Question: Rendering contexts usually have a solid color on the background (black or whatever, see the image below):

I'm wondering if it's possible to setup a window, with no decorations AND with the transparent background, while allowing me to render OpenGL stuff on it.
This would give the illusion that the triangle is floating on the screen. The transparent background should allow you to see the desktop or other applications that might be behind it.
Could you please exemplify with source code?
Platform: Windows (win32 only)
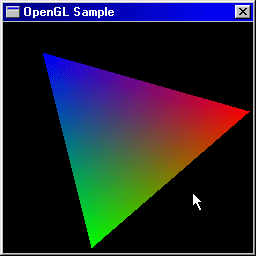
Answer: After spending some reputation on a unsuccessful bounty to get on this issue, I finally realized how complex was the problem I was interested in.
The few individuals that have accomplished this task <URL>.
To close this thread permanently, the implements that technique. The code itself is a slight modification of an application presented <URL>.
The end result can be seen in the image below:

The code has been tested on Windows XP (32-bits) and Windows 8.1 (32-bits).
'''
#define _WIN32_WINNT 0x0500
#include <windows.h>
#include <windowsx.h>
#include <GL/gl.h>
#include <GL/glu.h>
#pragma comment (lib, "opengl32.lib")
#pragma comment (lib, "glu32.lib")
#include <assert.h>
#include <tchar.h>
#ifdef assert
#define verify(expr) if(!expr) assert(0)
#else verify(expr) expr
#endif
const TCHAR szAppName[]=_T("TransparentGL");
const TCHAR wcWndName[]=_T("WS_EX_LAYERED OpenGL");
HDC hDC;
HGLRC m_hrc;
int w(240);
int h(240);
HDC pdcDIB;
HBITMAP hbmpDIB;
void *bmp_cnt(NULL);
int cxDIB(0);
int cyDIB(0);
BITMAPINFOHEADER BIH;
BOOL initSC()
{
glEnable(GL_ALPHA_TEST);
glEnable(GL_DEPTH_TEST);
glEnable(GL_COLOR_MATERIAL);
glEnable(GL_LIGHTING);
glEnable(GL_LIGHT0);
glEnable(GL_BLEND);
glBlendFunc(GL_SRC_ALPHA, GL_ONE_MINUS_SRC_ALPHA);
glClearColor(0, 0, 0, 0);
return 0;
}
void resizeSC(int width,int height)
{
glViewport(0,0,width,height);
glMatrixMode(GL_PROJECTION);
glLoadIdentity();
glMatrixMode(GL_MODELVIEW );
glLoadIdentity();
}
BOOL renderSC()
{
glClear(GL_COLOR_BUFFER_BIT | GL_DEPTH_BUFFER_BIT );
glPushMatrix();
glColor3f(0, 1, 1);
glBegin(GL_TRIANGLES); // Drawing Using Triangles
glColor3f(1.0f,0.0f,0.0f); // Set The Color To Red
glVertex3f( 0.0f, 1.0f, 0.0f); // Top
glColor3f(0.0f,1.0f,0.0f); // Set The Color To Green
glVertex3f(-1.0f,-1.0f, 0.0f); // Bottom Left
glColor3f(0.0f,0.0f,1.0f); // Set The Color To Blue
glVertex3f( 1.0f,-1.0f, 0.0f); // Bottom Right
glEnd();
glPopMatrix();
glFlush();
return 0;
}
// DIB -> hDC
void draw(HDC pdcDest)
{
assert(pdcDIB);
verify(BitBlt(pdcDest, 0, 0, w, h, pdcDIB, 0, 0, SRCCOPY));
}
void CreateDIB(int cx, int cy)
{
assert(cx > 0);
assert(cy > 0);
cxDIB = cx ;
cyDIB = cy ;
int iSize = sizeof(BITMAPINFOHEADER);
memset(&BIH, 0, iSize);
BIH.biSize = iSize;
BIH.biWidth = cx;
BIH.biHeight = cy;
BIH.biPlanes = 1;
BIH.biBitCount = 24;
BIH.biCompression = BI_RGB;
if(pdcDIB)
verify(DeleteDC(pdcDIB));
pdcDIB = CreateCompatibleDC(NULL);
assert(pdcDIB);
if(hbmpDIB)
verify(DeleteObject(hbmpDIB));
hbmpDIB = CreateDIBSection(
pdcDIB,
(BITMAPINFO*)&BIH,
DIB_RGB_COLORS,
&bmp_cnt,
NULL,
0);
assert(hbmpDIB);
assert(bmp_cnt);
if(hbmpDIB)
SelectObject(pdcDIB, hbmpDIB);
}
BOOL CreateHGLRC()
{
DWORD dwFlags = PFD_SUPPORT_OPENGL | PFD_DRAW_TO_BITMAP;
PIXELFORMATDESCRIPTOR pfd ;
memset(&pfd,0, sizeof(PIXELFORMATDESCRIPTOR)) ;
pfd.nSize = sizeof(PIXELFORMATDESCRIPTOR);
pfd.nVersion = 1;
pfd.dwFlags = dwFlags ;
pfd.iPixelType = PFD_TYPE_RGBA ;
pfd.cColorBits = 24 ;
pfd.cDepthBits = 32 ;
pfd.iLayerType = PFD_MAIN_PLANE ;
int PixelFormat = ChoosePixelFormat(pdcDIB, &pfd);
if (PixelFormat == 0){
assert(0);
return FALSE ;
}
BOOL bResult = SetPixelFormat(pdcDIB, PixelFormat, &pfd);
if (bResult==FALSE){
assert(0);
return FALSE ;
}
m_hrc = wglCreateContext(pdcDIB);
if (!m_hrc){
assert(0);
return FALSE;
}
return TRUE;
}
LRESULT CALLBACK WindowFunc(HWND hWnd,UINT msg, WPARAM wParam, LPARAM lParam)
{
PAINTSTRUCT ps;
switch(msg)
{
case WM_ERASEBKGND:
return 0;
break;
case WM_CREATE:
break;
case WM_DESTROY:
if(m_hrc)
{
wglMakeCurrent(NULL, NULL);
wglDeleteContext(m_hrc) ;
}
PostQuitMessage(0) ;
break;
case WM_PAINT:
hDC = BeginPaint(hWnd, &ps);
renderSC(); // OpenGL -> DIB
draw(hDC); // DIB -> hDC
EndPaint(hWnd, &ps);
break;
case WM_SIZE:
w = LOWORD(lParam); h = HIWORD(lParam);
wglMakeCurrent(NULL, NULL);
wglDeleteContext(m_hrc);
CreateDIB(w, h);
CreateHGLRC();
verify(wglMakeCurrent(pdcDIB, m_hrc));
initSC();
resizeSC(w, h);
renderSC();
break;
default:
return DefWindowProc(hWnd,msg,wParam,lParam);
}
return 0;
}
int WINAPI _tWinMain(HINSTANCE hThisInst, HINSTANCE hPrevInst, LPSTR str,int nWinMode)
{
WNDCLASSEX wc;
memset(&wc, 0, sizeof(wc));
wc.cbSize = sizeof(WNDCLASSEX);
wc.hIconSm = LoadIcon(NULL, IDI_APPLICATION);
wc.style = CS_HREDRAW | CS_VREDRAW;
wc.lpfnWndProc = (WNDPROC)WindowFunc;
wc.cbClsExtra = 0;
wc.cbWndExtra = 0;
wc.hInstance = hThisInst;
wc.hIcon = LoadIcon(NULL, IDI_APPLICATION);
wc.hCursor = LoadCursor(NULL, IDC_ARROW);
wc.hbrBackground = (HBRUSH) (COLOR_WINDOW);
wc.lpszClassName = szAppName;
if(!RegisterClassEx(&wc))
{
MessageBox(NULL, _T("RegisterClassEx - failed"), _T("Error"), MB_OK | MB_ICONERROR);
return FALSE;
}
HWND hWnd = CreateWindowEx(WS_EX_LAYERED, szAppName, wcWndName,
WS_VISIBLE | WS_POPUP, 200, 150, w, h,
NULL, NULL, hThisInst, NULL);
if(!hWnd){
MessageBox(NULL, _T("CreateWindowEx - failed"), _T("Error"), MB_OK | MB_ICONERROR);
return FALSE;
}
verify(SetLayeredWindowAttributes(hWnd, 0x0, 0, LWA_COLORKEY));
MSG msg;
while(1)
{
while (PeekMessage(&msg,NULL,0,0,PM_NOREMOVE)){
if (GetMessage(&msg, NULL, 0, 0))
{
TranslateMessage(&msg);
DispatchMessage(&msg);
}
else return 0;
}
}
return (FALSE);
}
'''